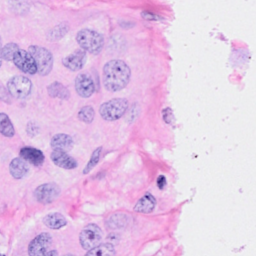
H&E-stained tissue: Breast